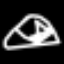
Label: fork